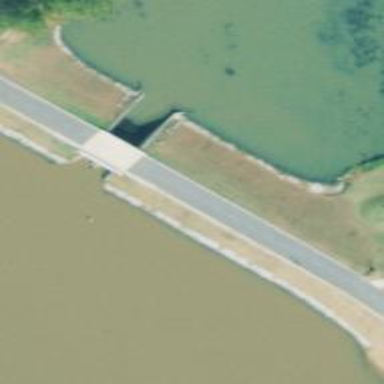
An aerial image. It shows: Dam across waterway.